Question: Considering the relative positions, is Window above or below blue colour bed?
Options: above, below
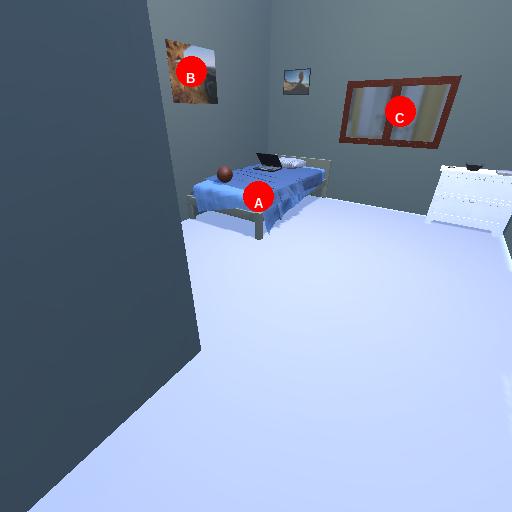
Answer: above